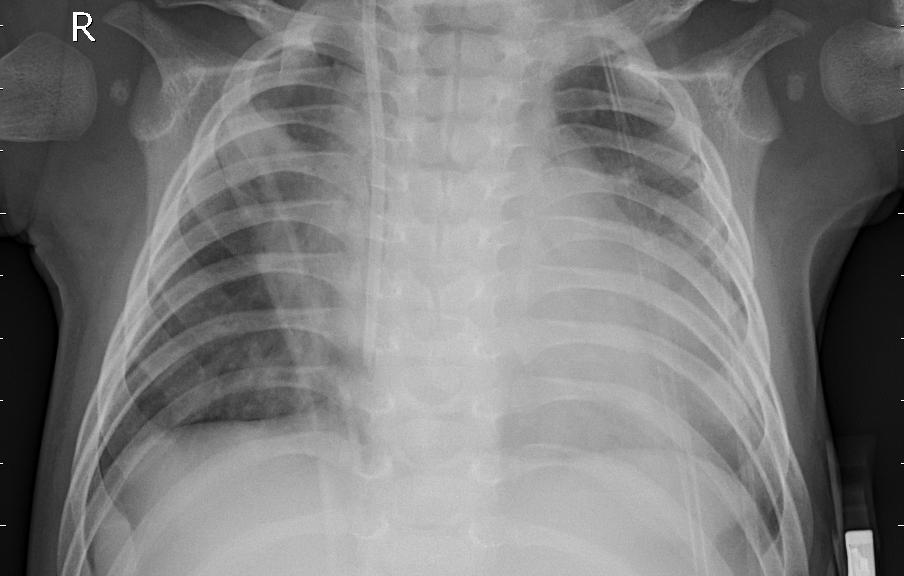
Diagnosis: PNEUMONIA